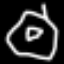
Label: donut